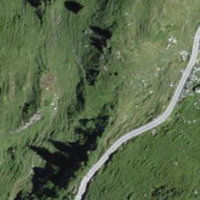
EUNIS habitat code: 23
Species observed at this site:
Gentianella campestris